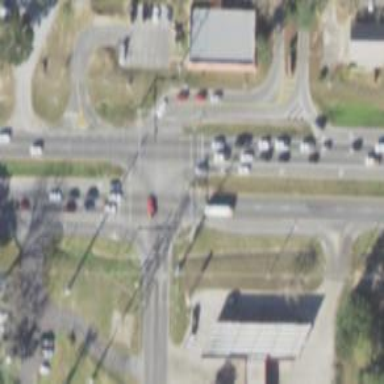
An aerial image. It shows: Marked crossing with lines on the road.